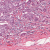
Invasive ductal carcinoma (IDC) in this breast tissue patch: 1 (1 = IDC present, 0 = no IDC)